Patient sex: M
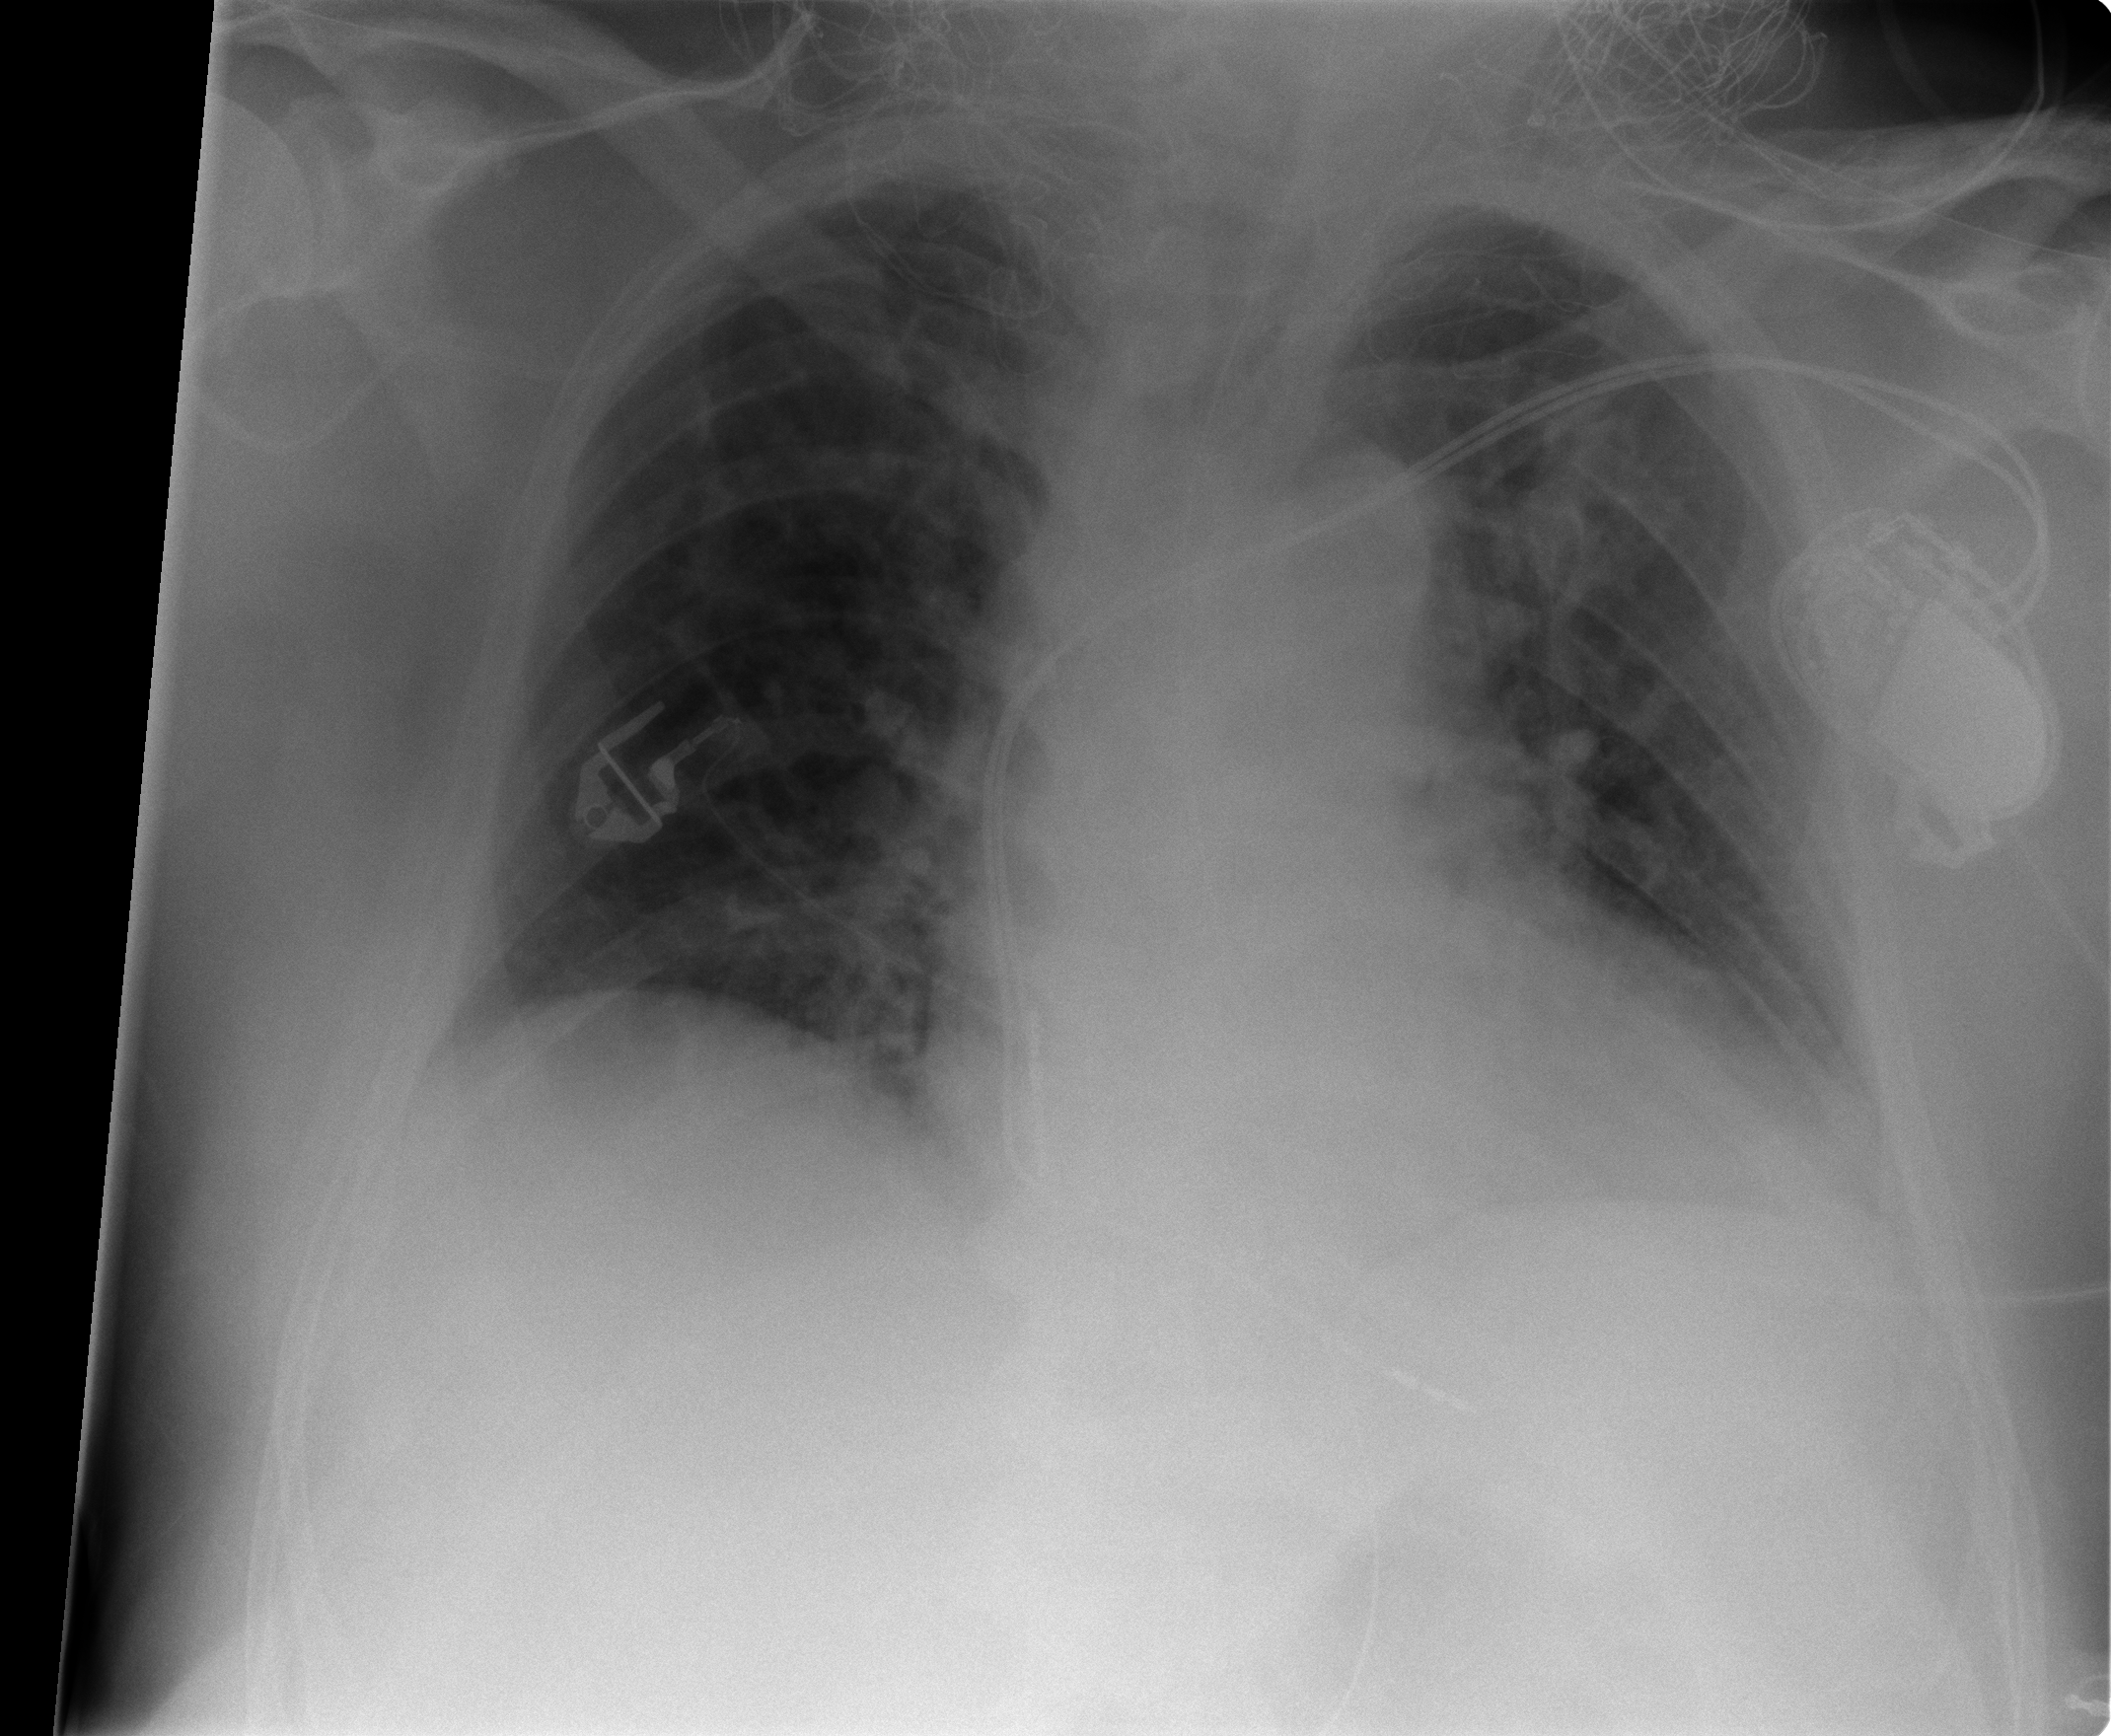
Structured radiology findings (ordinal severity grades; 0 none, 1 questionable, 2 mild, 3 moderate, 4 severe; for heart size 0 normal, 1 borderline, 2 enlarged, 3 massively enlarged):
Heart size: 2
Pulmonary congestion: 3
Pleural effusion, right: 2
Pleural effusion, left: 2
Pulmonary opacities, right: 1
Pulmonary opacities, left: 1
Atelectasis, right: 2
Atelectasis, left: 2